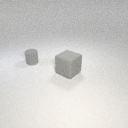
small gray rubber cylinder to the left of large gray rubber cube